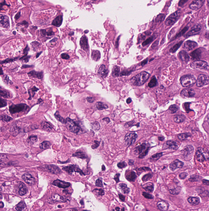
Tumor epithelial tissue: yes
Tumor-associated stroma tissue: no
Normal tissue: no